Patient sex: M
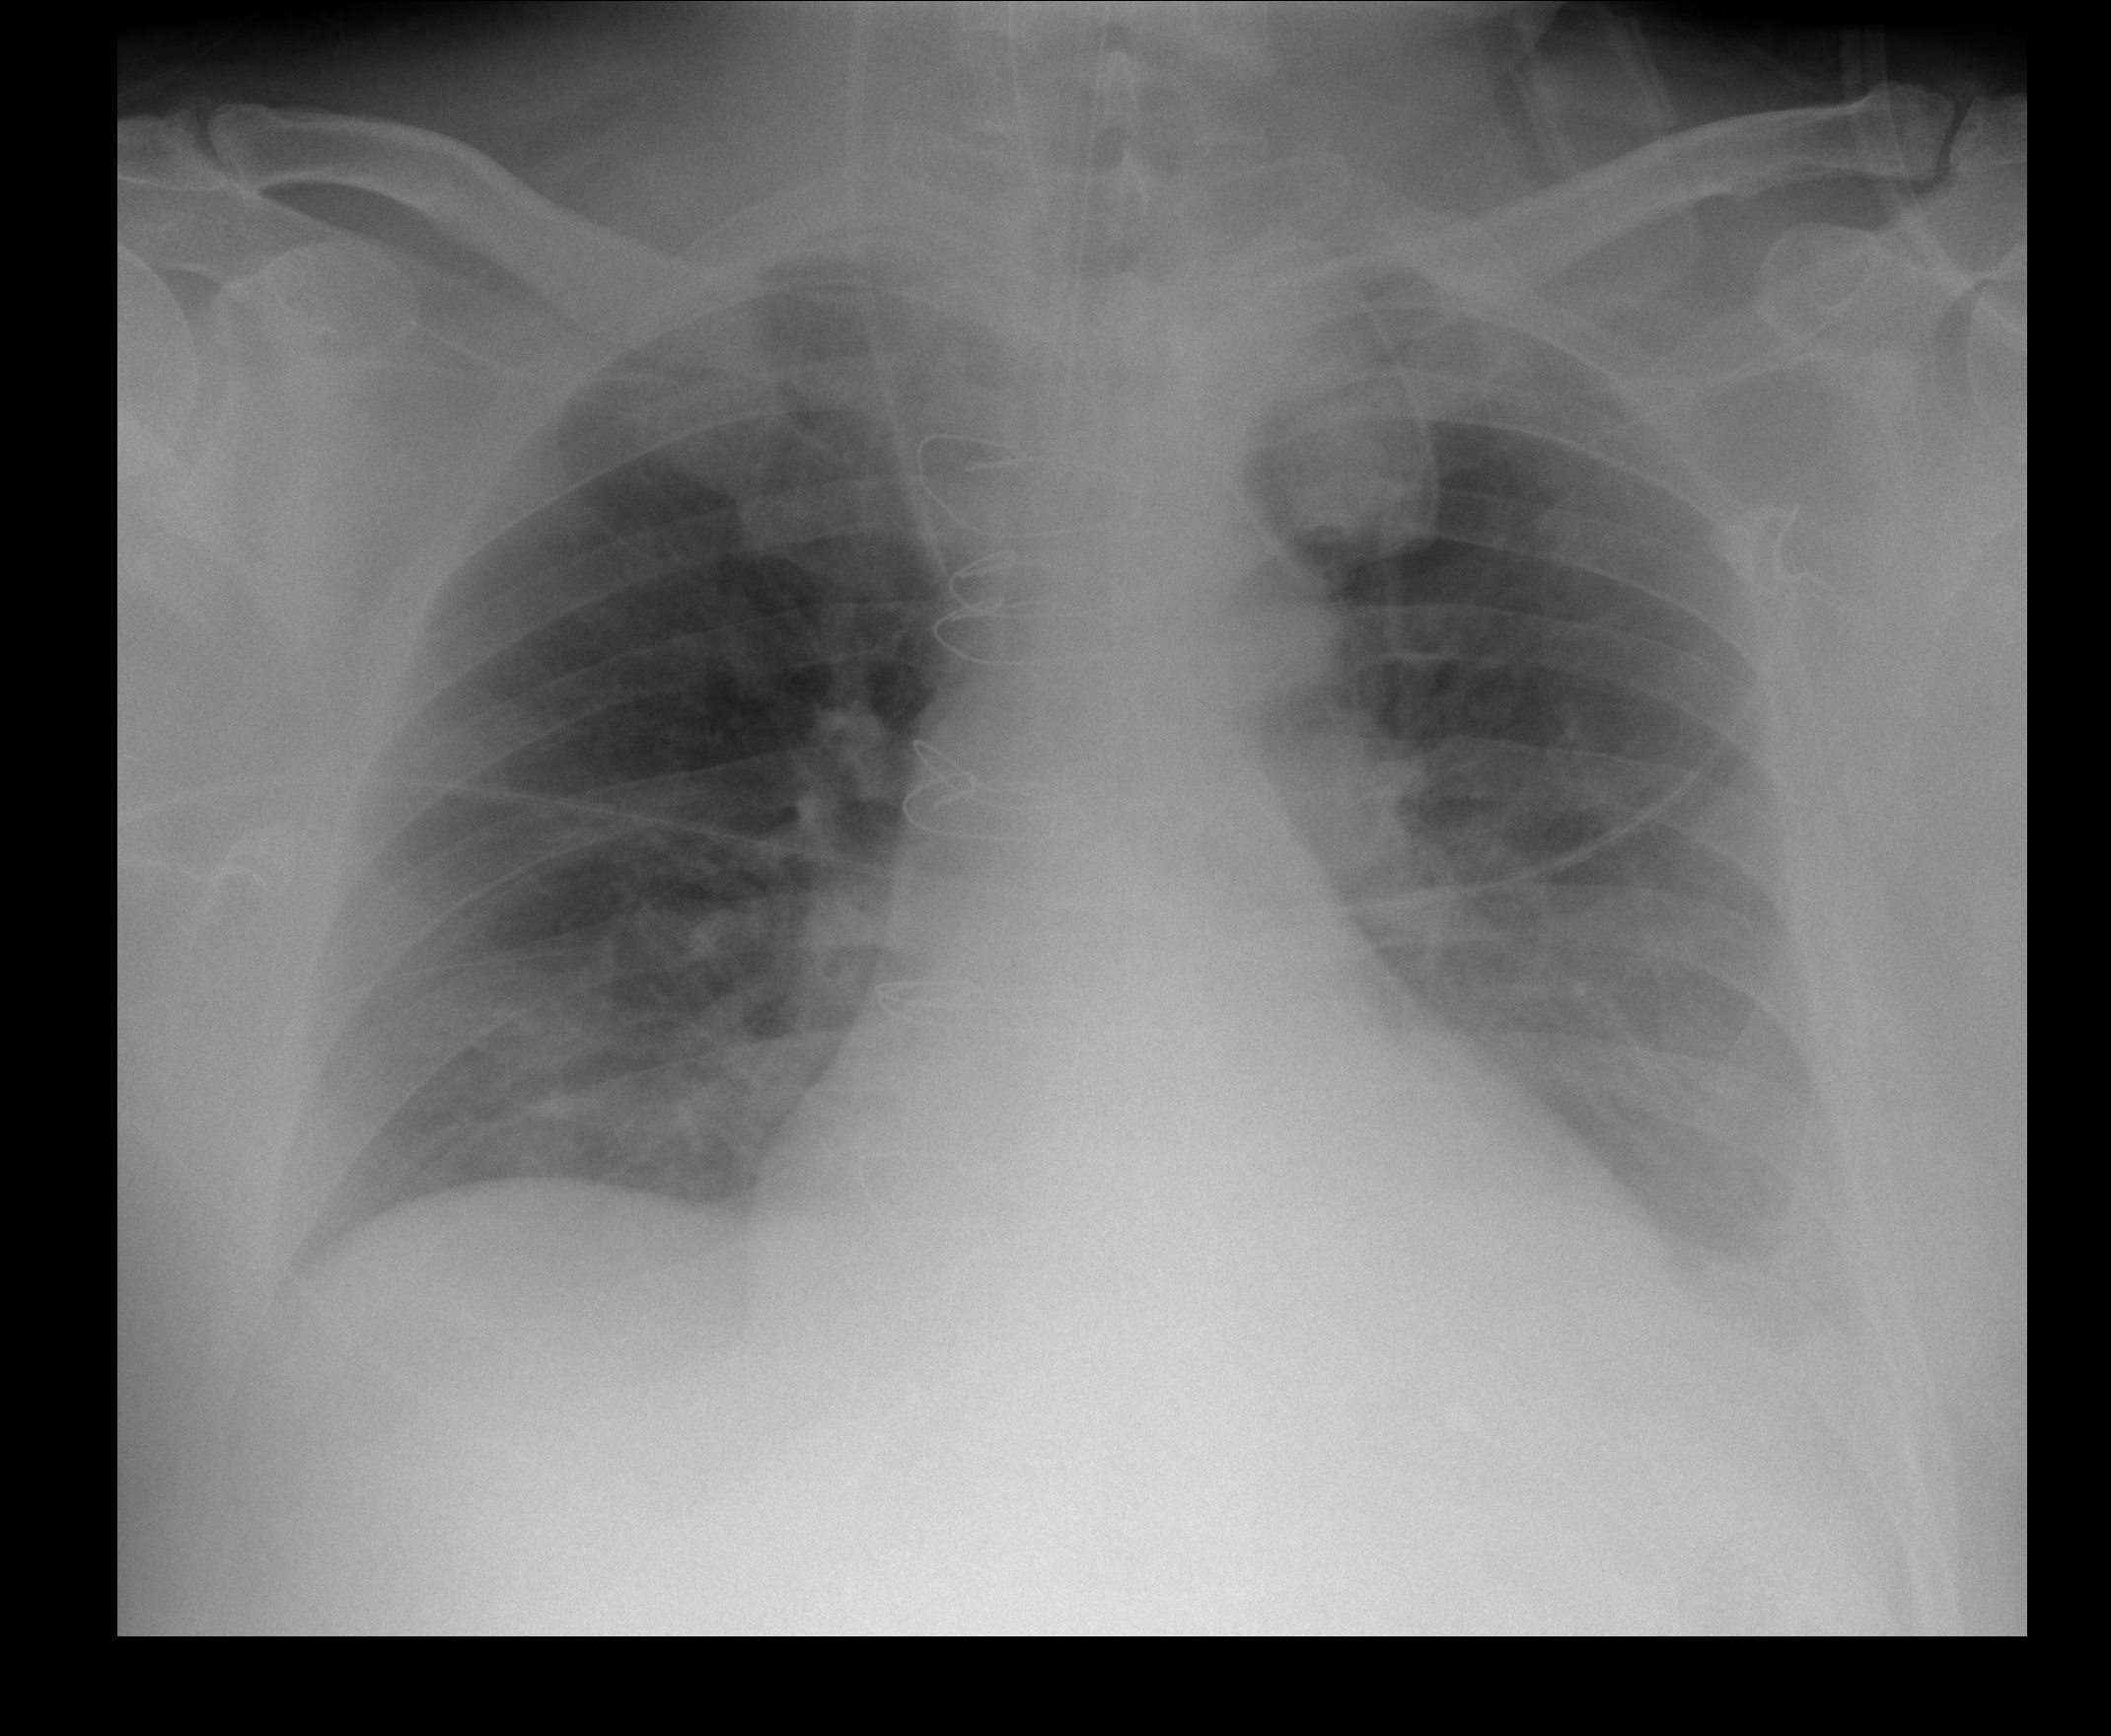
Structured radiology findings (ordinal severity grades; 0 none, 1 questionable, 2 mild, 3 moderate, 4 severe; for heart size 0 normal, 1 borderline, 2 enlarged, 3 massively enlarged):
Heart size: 2
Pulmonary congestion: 2
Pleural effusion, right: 2
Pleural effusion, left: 2
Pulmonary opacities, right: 0
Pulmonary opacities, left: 0
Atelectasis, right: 0
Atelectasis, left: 0